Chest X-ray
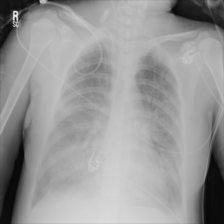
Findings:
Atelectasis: negative
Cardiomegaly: negative
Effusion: negative
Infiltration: negative
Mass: negative
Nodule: negative
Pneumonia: negative
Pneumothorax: negative
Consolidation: negative
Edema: negative
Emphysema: negative
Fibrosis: negative
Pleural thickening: negative
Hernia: negative